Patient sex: M
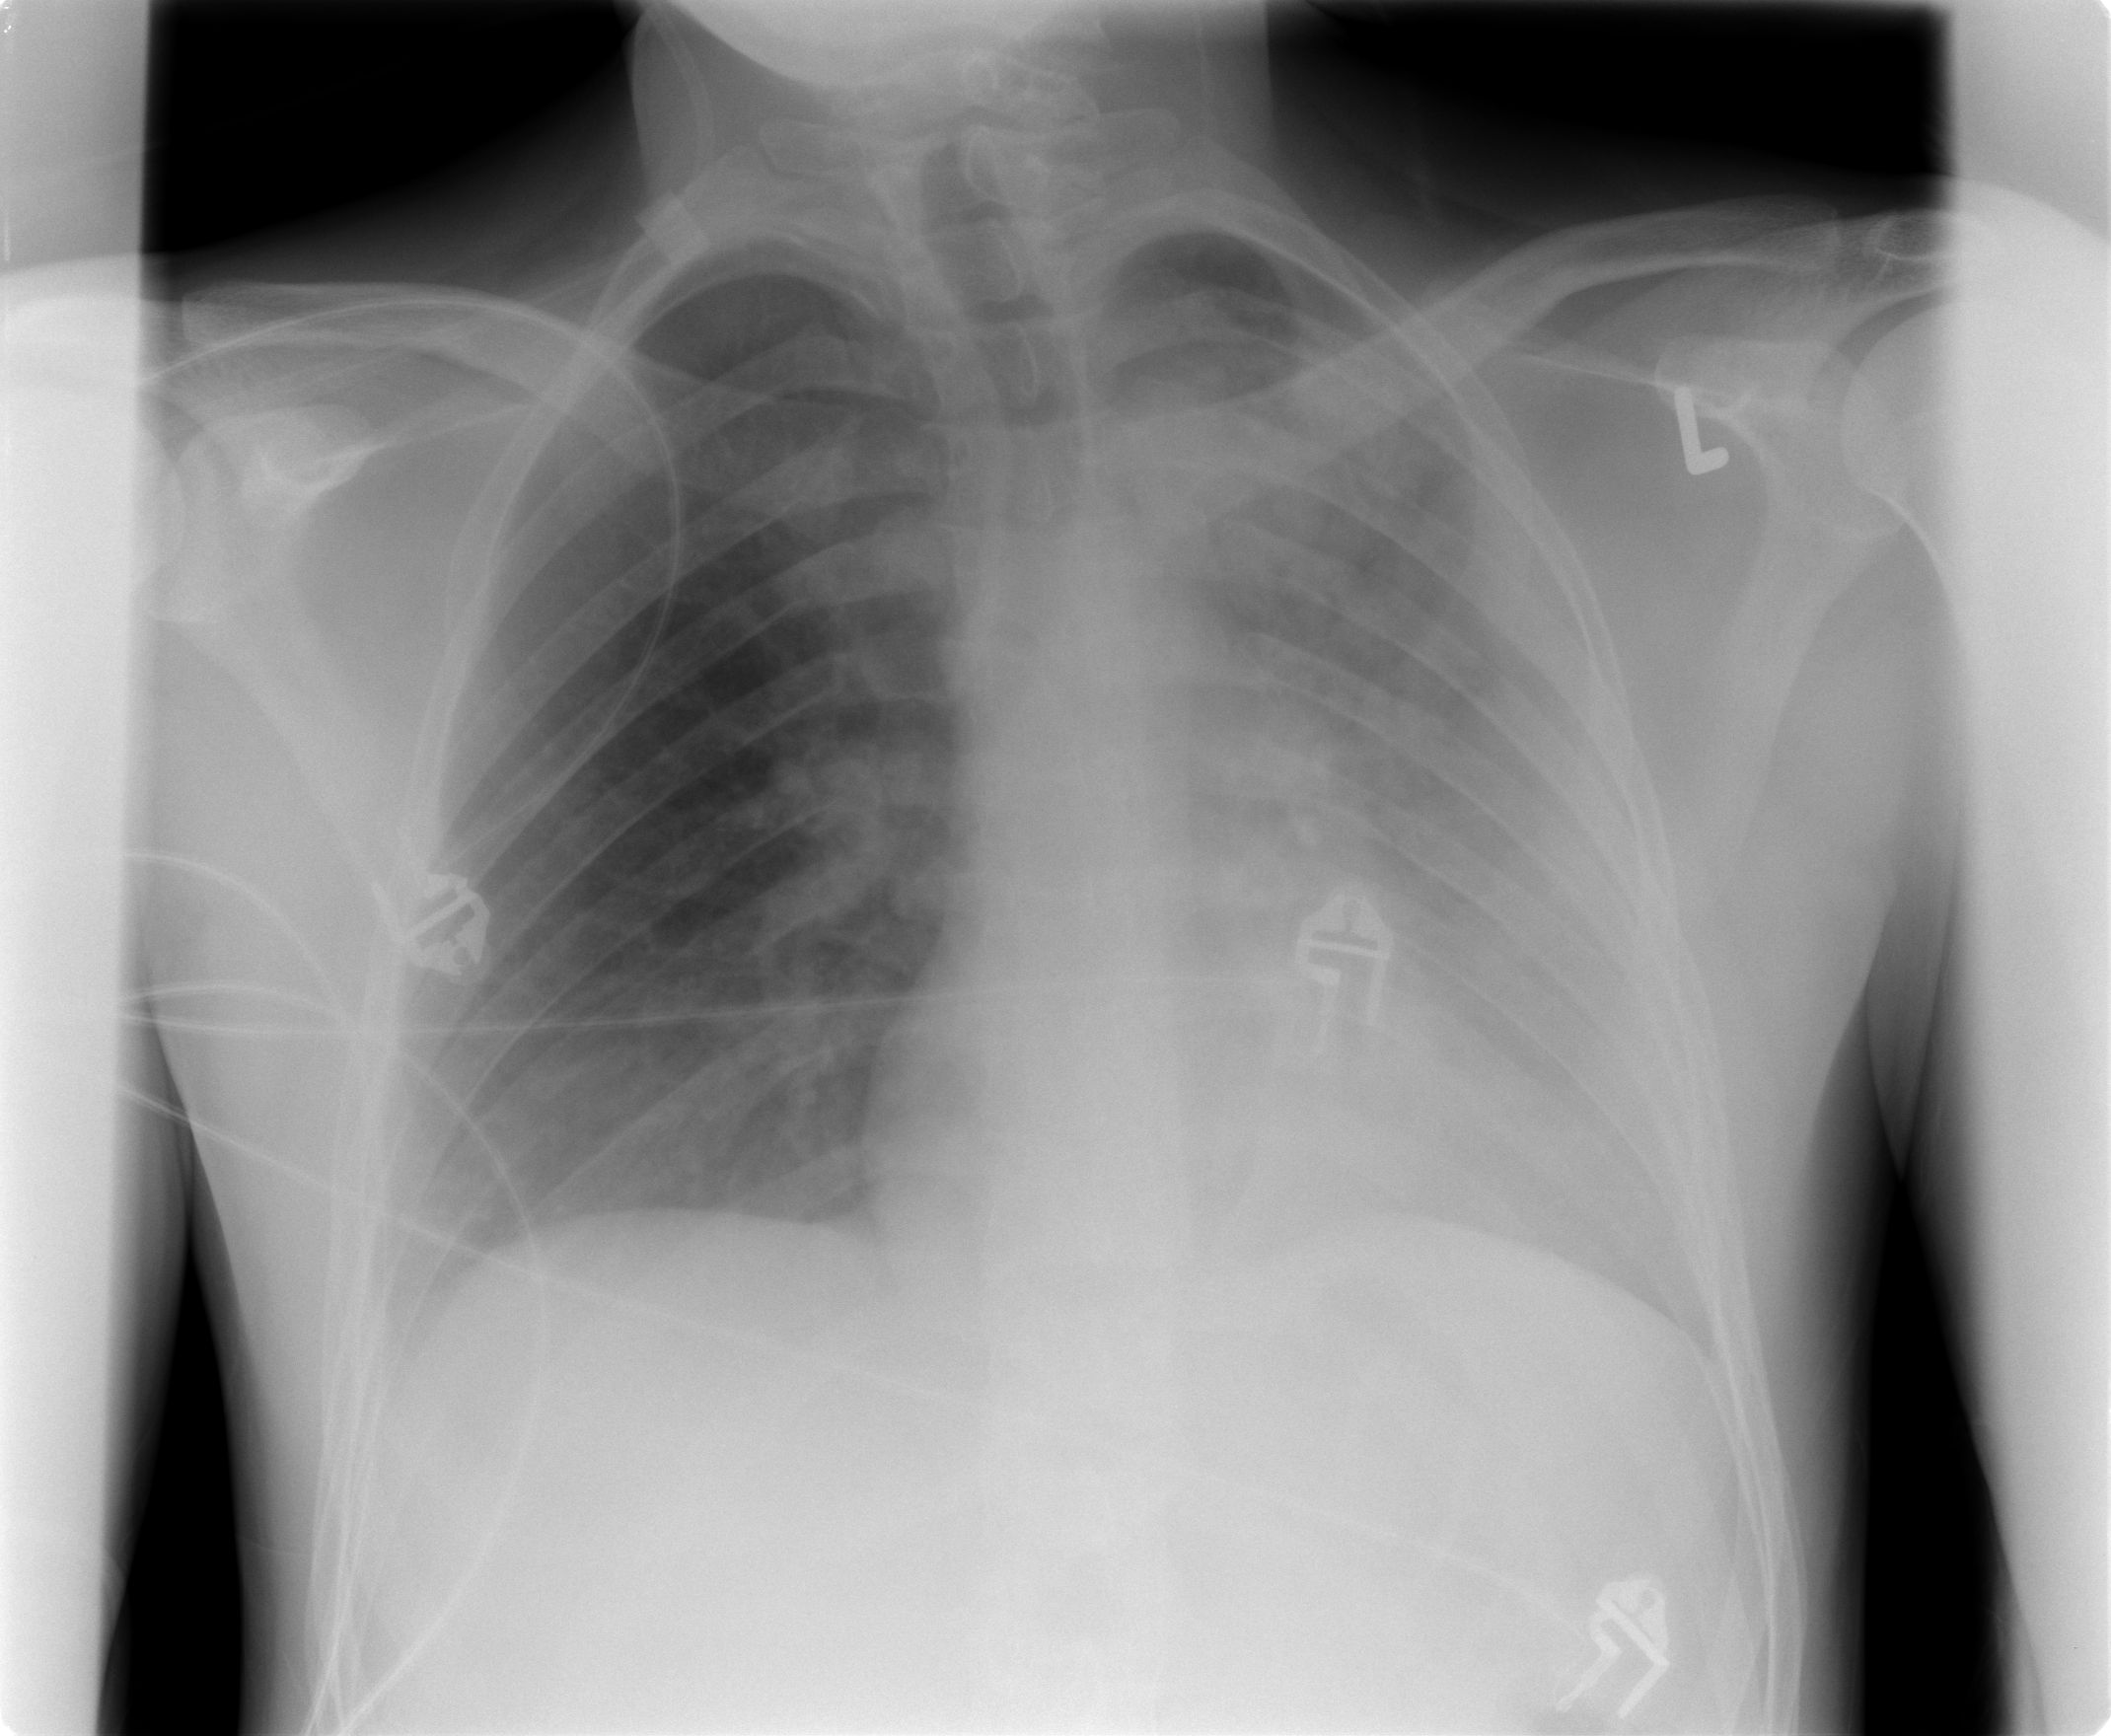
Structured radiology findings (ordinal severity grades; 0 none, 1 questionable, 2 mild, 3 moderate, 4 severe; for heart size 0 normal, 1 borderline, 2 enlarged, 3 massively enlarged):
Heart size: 2
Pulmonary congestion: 2
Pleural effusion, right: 0
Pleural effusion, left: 1
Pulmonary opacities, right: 0
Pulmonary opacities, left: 3
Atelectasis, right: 0
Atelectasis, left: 2